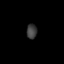
Tissue: lung
Cell type: T cells
Senescence score: 0.2342
Nuclear area (px): 152
Mean DAPI intensity: 59.98